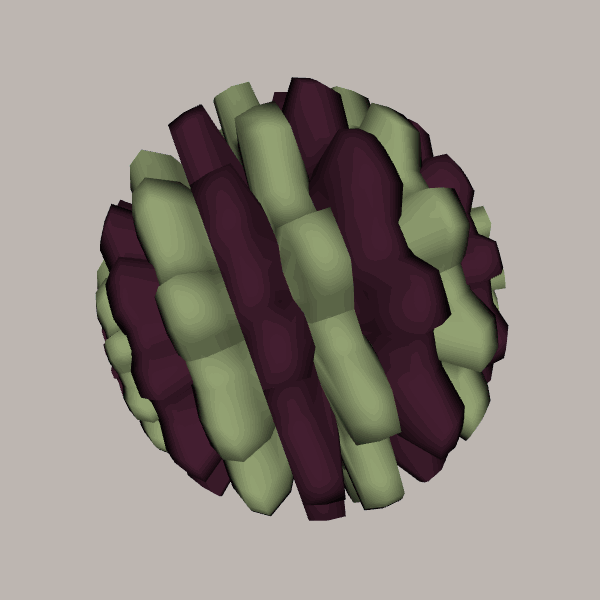
Background: light